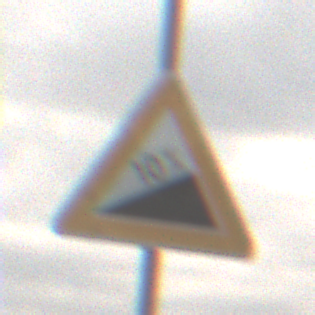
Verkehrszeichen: Steigung10
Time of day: MorningAfternoon
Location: Outdoor (Nature)
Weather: Overcast
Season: NotSpecified
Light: Natural